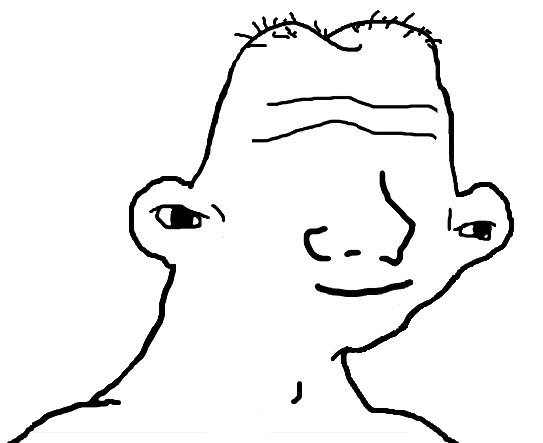
Label: 5_Brainlet